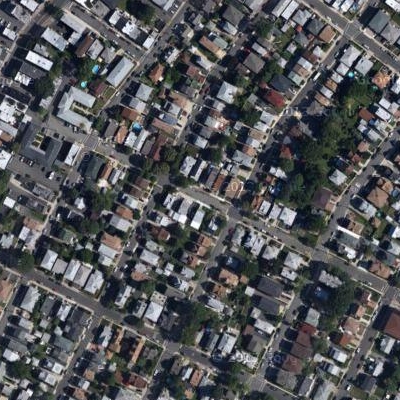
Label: Resident